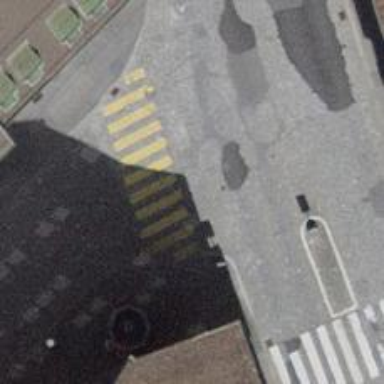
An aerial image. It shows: Flattened cobblestone sidewalk.